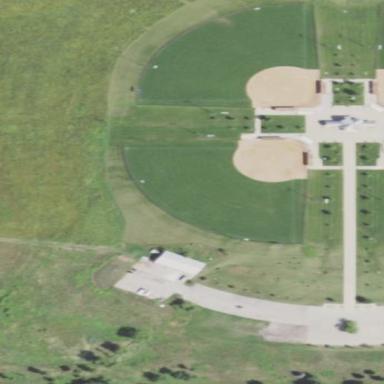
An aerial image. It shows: Softball pitch for leisure sports.